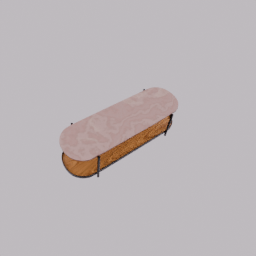
Label: furniture